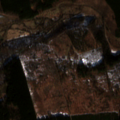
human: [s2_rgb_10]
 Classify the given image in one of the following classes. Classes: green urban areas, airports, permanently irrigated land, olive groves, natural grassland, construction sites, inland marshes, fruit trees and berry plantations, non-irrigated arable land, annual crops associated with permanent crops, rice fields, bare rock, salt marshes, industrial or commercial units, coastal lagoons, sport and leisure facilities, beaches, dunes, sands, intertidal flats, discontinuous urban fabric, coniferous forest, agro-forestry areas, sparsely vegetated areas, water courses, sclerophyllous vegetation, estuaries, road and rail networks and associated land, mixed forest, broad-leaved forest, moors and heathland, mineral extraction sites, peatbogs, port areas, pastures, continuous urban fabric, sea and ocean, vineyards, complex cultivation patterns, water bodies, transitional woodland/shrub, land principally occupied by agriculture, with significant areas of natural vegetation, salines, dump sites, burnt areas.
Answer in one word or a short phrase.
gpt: complex cultivation patterns, land principally occupied by agriculture, with significant areas of natural vegetation, coniferous forest, mixed forest, transitional woodland/shrub